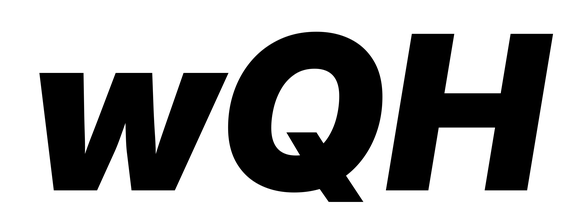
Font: Inter-Italic_Black_Italic